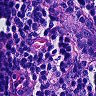
Metastatic tissue present: no